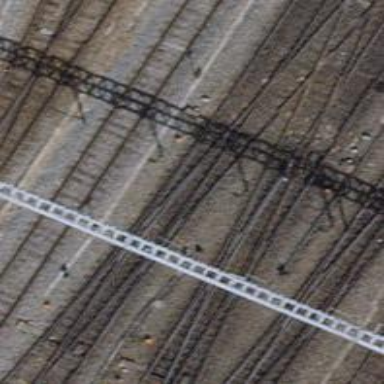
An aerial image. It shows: Single-track electrified railway with contact line.